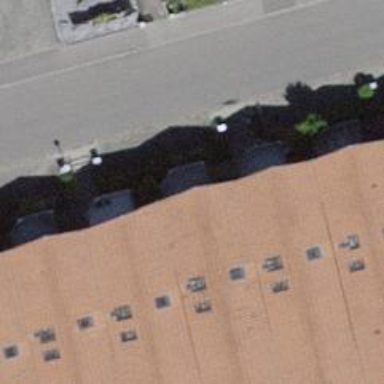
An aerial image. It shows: Terrace-style building with gabled roof.